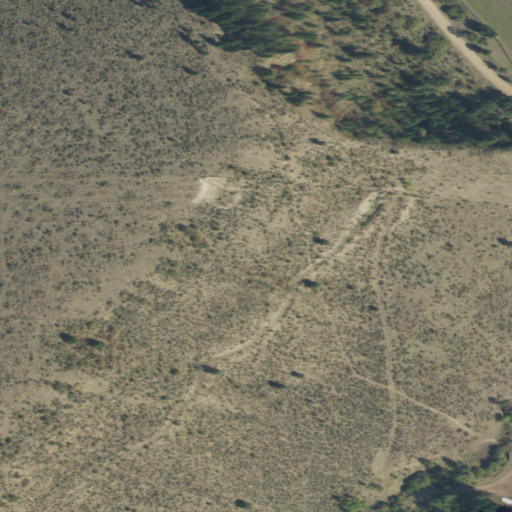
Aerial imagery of valley in Idaho named Flatiron Hollow containing shrub and evergreen forest